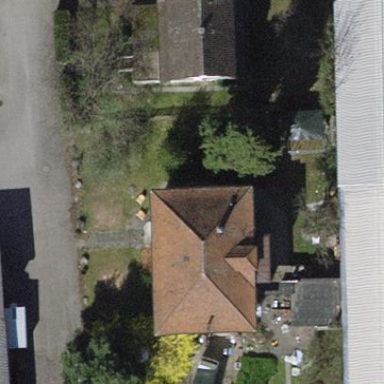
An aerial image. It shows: Building with hipped roof shape.